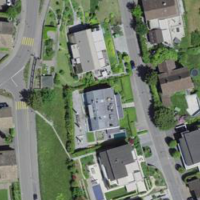
EUNIS habitat code: 55
Species observed at this site:
Rumex obtusifolius
Cirsium arvense